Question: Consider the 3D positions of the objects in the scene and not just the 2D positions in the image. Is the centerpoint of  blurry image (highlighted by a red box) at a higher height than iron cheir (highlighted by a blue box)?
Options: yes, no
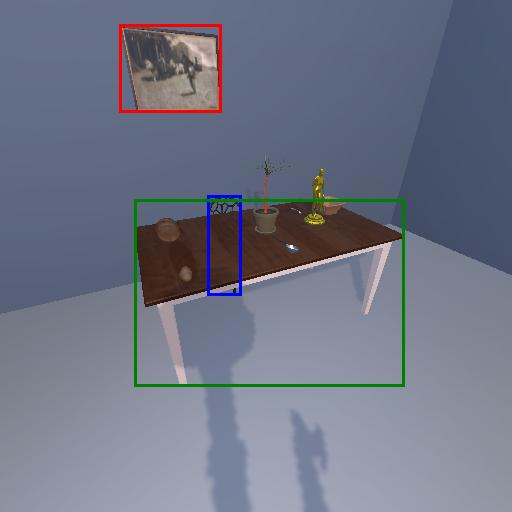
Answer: yes